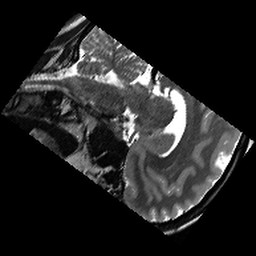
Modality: T2w
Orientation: sagittal
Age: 19
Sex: female